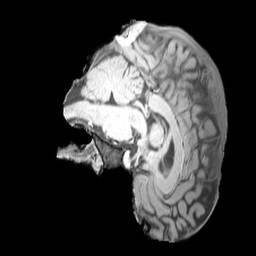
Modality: MP2RAGE
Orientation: sagittal